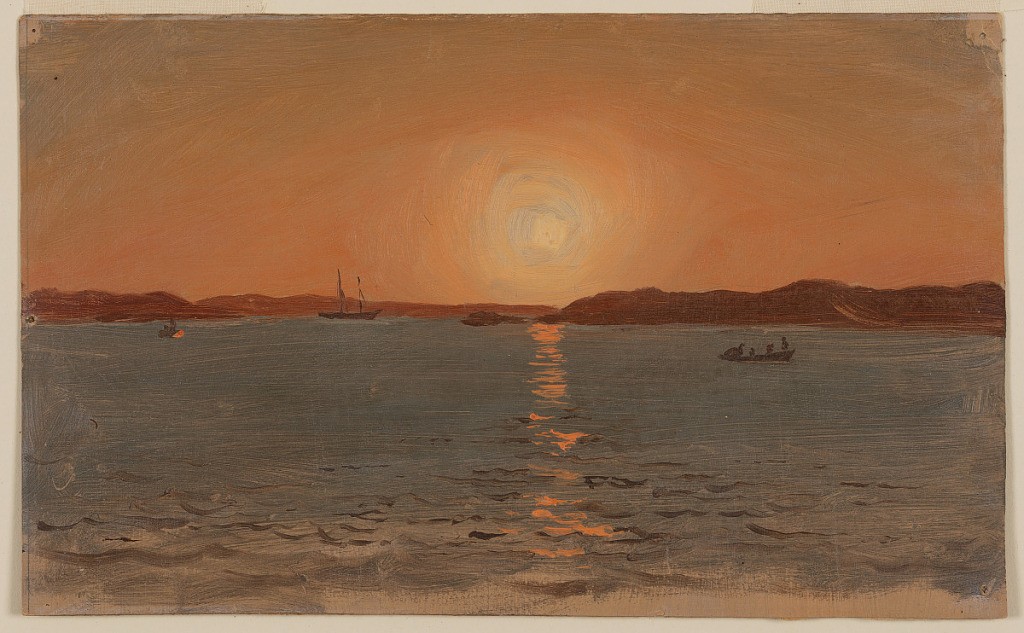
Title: Twilight over Cat Harbour, Canada
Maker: Frederic Edwin Church, American, 1826–1900
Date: June or July 1, 1859
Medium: Oil and graphite on paperboard
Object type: Drawing
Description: Landscape sketch showing a view of the setting sun over the bay and fishing settlement formerly known as Cat Harbour (now Lumsden) on the northern coast of Newfoundland island in Canada. Viewed from the ocean--whose rippling waters comprise the foreground--the rugged, mountainous coastline of Cat Harbour and its outlying islands are colored dark purple as they stretch across the horizon. The low sun is visible in the sky at center as it emanates a pinkish-orange luminous glow that colors the sky and is reflected in the water below. One small boat with four figures is visible on the water at center right, while a sailboat is anchored in the harbor in the middle distance at center left.